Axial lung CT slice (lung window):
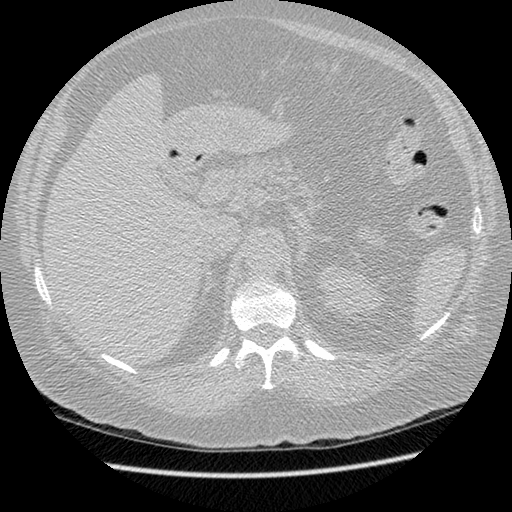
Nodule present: no